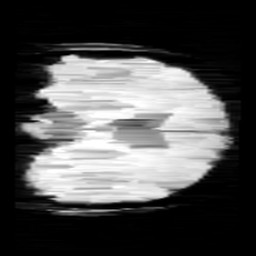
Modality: minIP
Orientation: coronal
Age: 11
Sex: female
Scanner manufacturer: siemens
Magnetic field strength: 3 T
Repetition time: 0.027 s
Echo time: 0.02 s